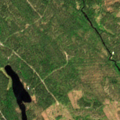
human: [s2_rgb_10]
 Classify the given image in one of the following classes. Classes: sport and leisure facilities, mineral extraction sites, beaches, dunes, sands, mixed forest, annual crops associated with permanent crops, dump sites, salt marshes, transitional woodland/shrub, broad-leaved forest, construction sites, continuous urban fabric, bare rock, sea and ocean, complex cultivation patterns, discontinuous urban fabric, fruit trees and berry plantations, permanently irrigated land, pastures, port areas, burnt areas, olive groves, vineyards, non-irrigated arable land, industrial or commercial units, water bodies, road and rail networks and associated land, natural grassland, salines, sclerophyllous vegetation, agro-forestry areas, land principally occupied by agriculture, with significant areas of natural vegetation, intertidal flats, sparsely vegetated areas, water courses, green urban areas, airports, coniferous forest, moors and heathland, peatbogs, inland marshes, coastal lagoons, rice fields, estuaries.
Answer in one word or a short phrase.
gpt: coniferous forest